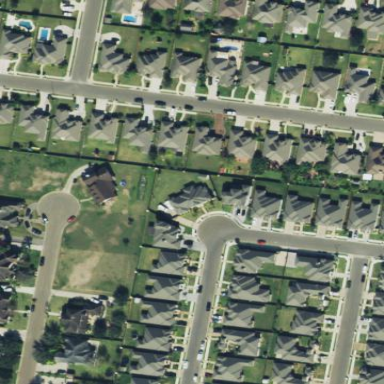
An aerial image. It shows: Residential neighbourhood.